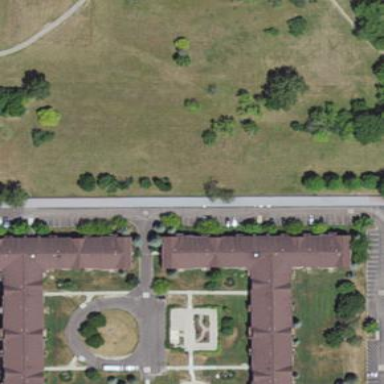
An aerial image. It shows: Nursing home building.